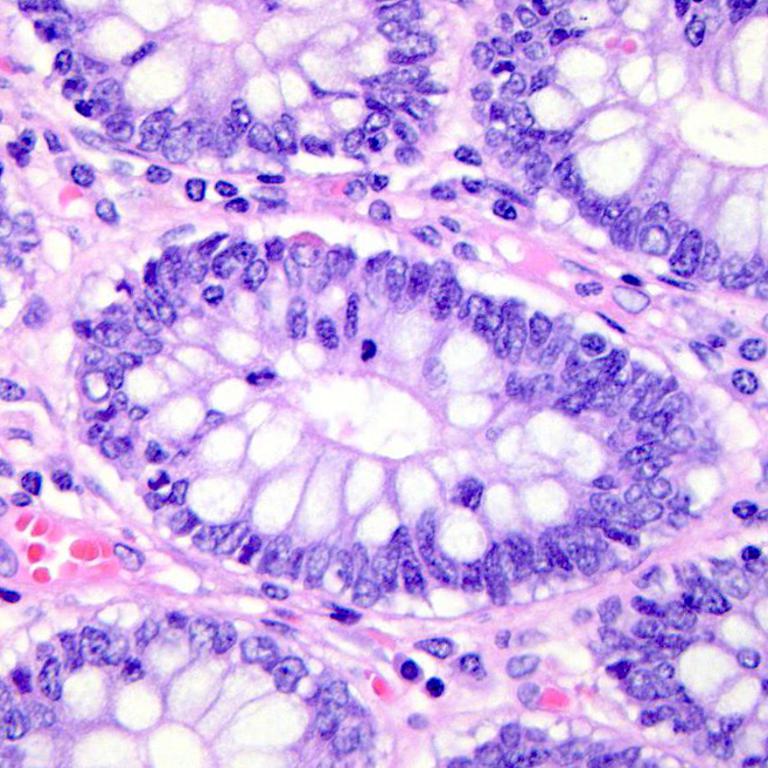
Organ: colon
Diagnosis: benign